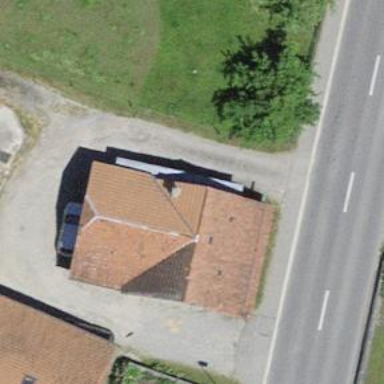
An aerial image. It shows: Barn.